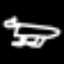
Label: frog